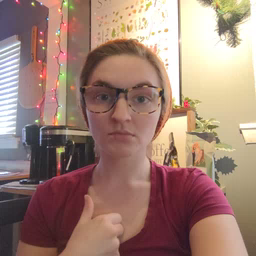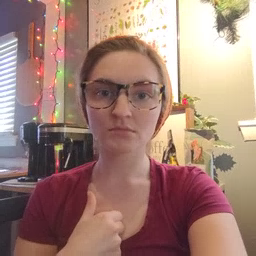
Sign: child